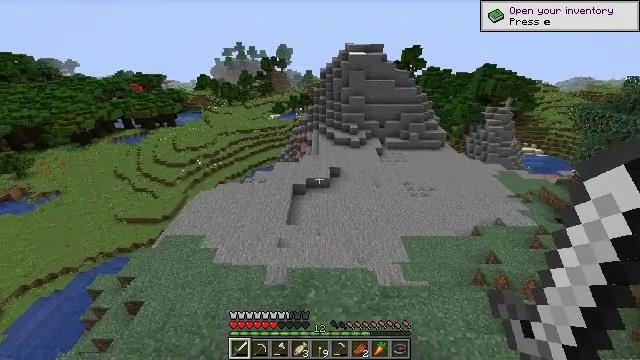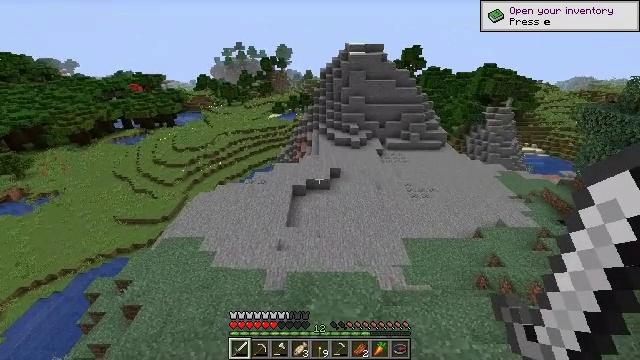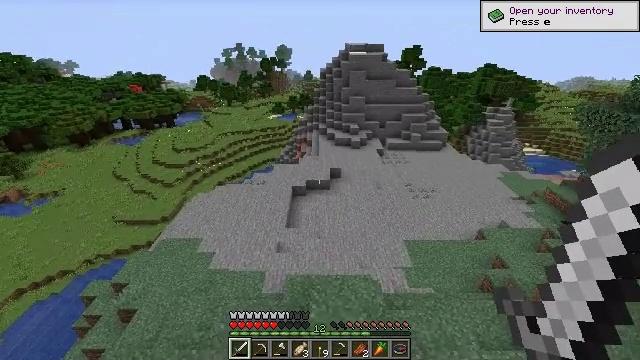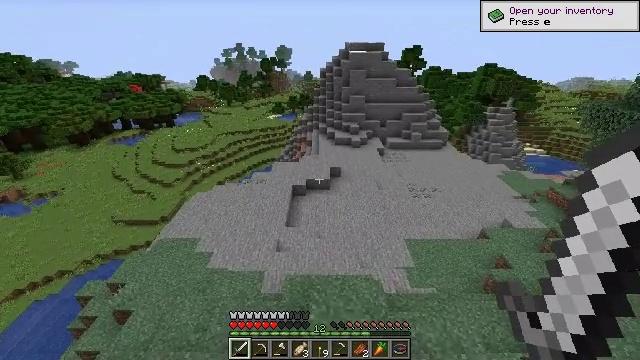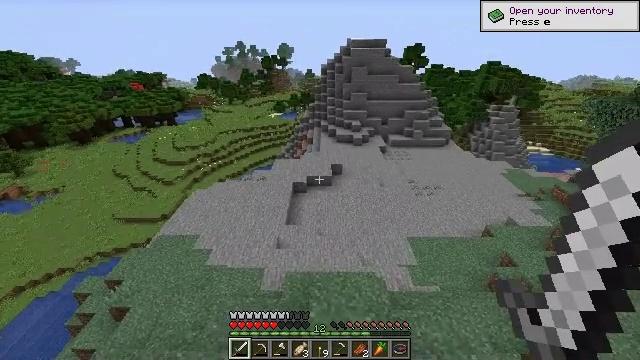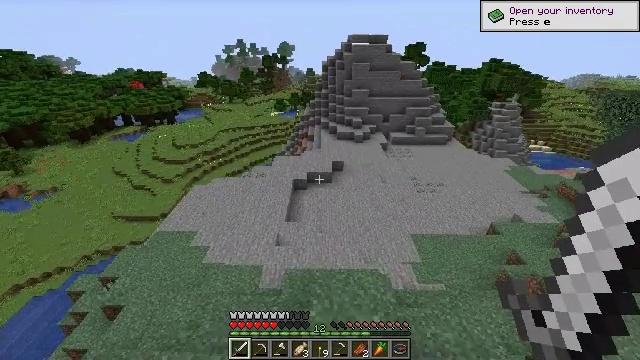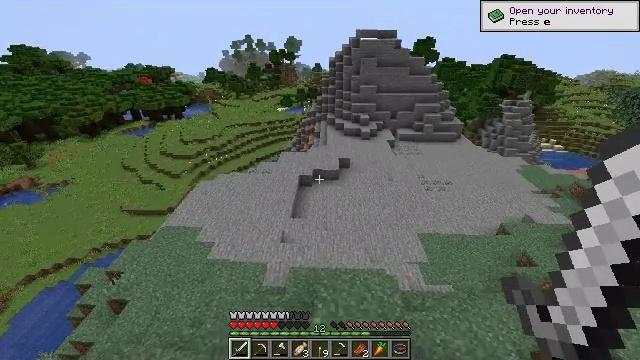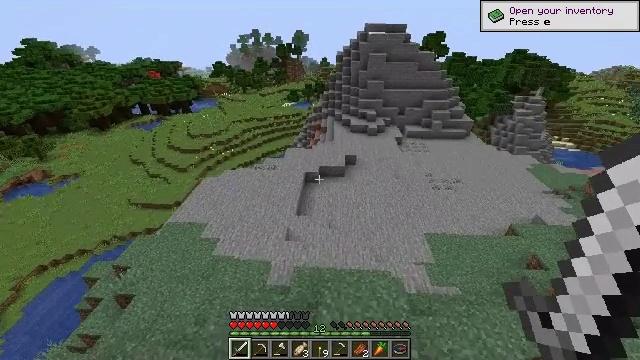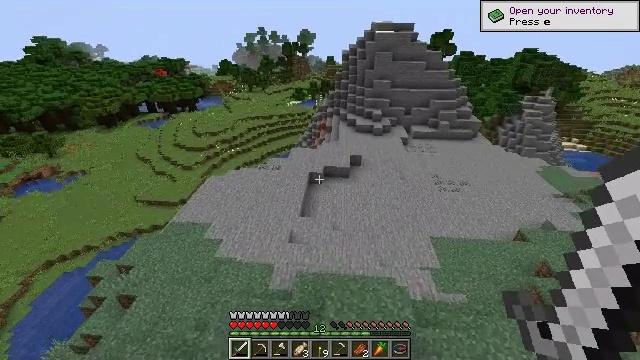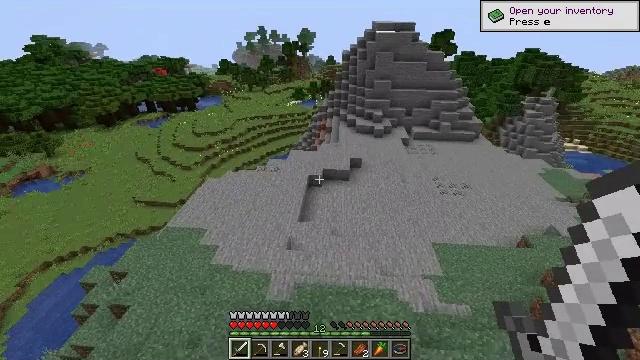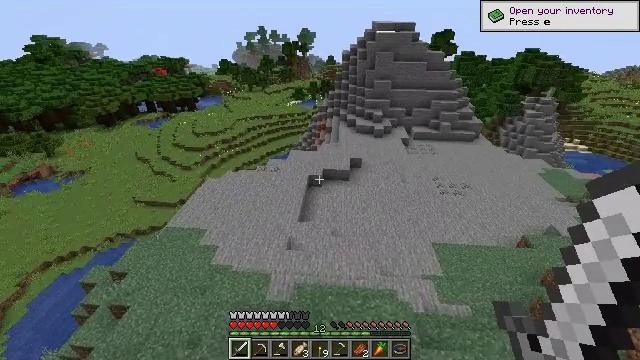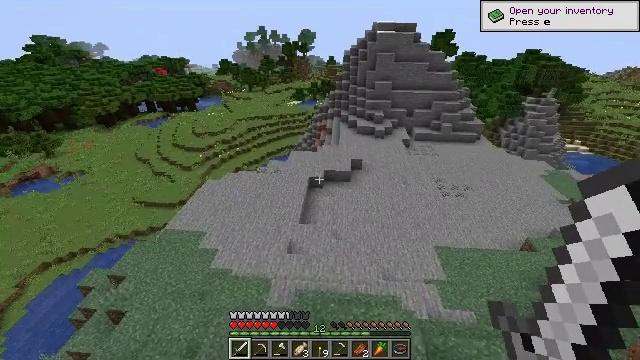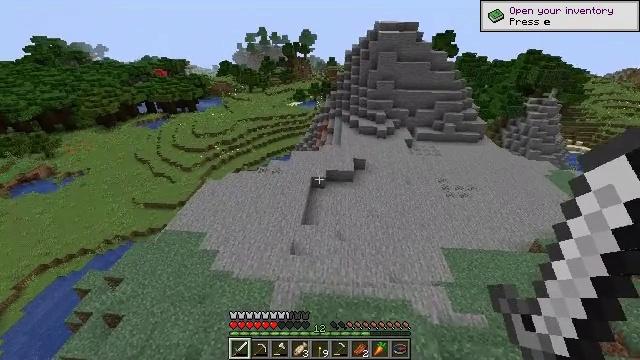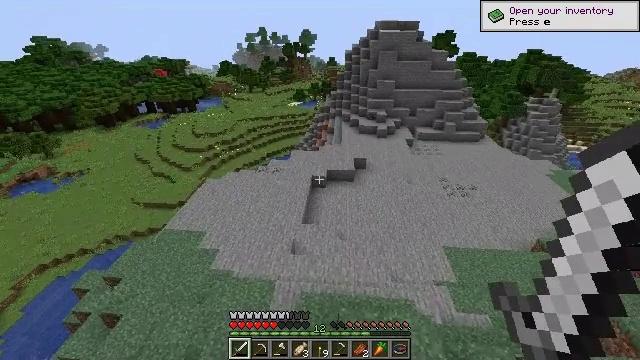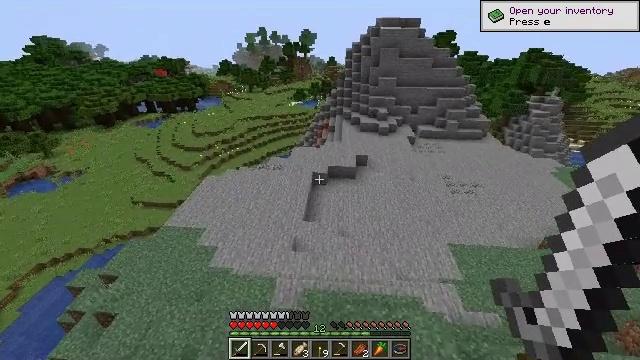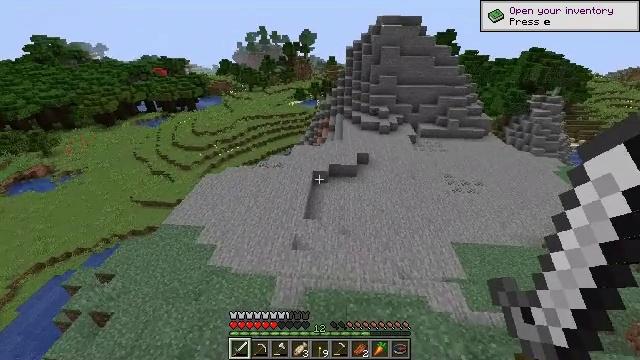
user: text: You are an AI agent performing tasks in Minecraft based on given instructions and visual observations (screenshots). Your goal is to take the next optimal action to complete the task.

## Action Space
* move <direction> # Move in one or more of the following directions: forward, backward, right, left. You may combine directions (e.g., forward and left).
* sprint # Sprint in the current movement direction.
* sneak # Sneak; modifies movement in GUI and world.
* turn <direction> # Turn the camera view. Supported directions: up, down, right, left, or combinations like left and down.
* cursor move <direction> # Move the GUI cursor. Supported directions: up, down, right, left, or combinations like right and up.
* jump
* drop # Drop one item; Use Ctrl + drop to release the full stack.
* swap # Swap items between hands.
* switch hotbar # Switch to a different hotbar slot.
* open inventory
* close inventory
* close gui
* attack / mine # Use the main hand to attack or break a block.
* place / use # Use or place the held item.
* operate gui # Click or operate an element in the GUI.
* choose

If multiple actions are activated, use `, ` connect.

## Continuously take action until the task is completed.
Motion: motion action
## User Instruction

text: Harvest sugar cane from the plant.
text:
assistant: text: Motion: move forward
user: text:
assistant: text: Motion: move forward
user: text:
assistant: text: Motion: move forward
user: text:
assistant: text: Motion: move forward
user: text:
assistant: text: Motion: move forward
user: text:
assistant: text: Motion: move forward, turn left
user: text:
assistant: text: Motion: move forward, turn left
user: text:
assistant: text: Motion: move forward, turn left
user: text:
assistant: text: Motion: move forward
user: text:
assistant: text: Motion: move forward and move left
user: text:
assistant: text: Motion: move forward and move left
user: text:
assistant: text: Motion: move forward and move left
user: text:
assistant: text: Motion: move forward
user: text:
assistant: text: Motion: move forward
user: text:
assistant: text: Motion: move forward
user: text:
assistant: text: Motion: move forward
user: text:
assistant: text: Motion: move forward
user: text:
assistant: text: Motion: move forward
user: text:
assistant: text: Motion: move forward
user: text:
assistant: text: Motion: move forward, turn right and up
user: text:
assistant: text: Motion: move forward, turn right and up
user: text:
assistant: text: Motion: move forward, turn right and up
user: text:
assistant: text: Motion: move forward, turn right and up
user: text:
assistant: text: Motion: move forward, turn right
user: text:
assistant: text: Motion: move forward
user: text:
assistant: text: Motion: move forward
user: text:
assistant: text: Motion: move forward
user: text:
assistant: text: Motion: move forward, turn left
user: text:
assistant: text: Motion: move forward, turn left
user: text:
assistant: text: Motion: move forward, turn left